Question: I'm trying to plot several subplots in a single figure.
The total number of subplots is dependent on the maximal value in a matrix: maximal value of 'i'.
I'd like to plot two variables in two subplots below each other for every value of i :'slagtijd_start & slagfrequentie_start'
So when the maximum value of i = 3, we have a subplot matrix of 2x3 axes,
if i = 4 --> 2x4 axes etc.
Plotting on the right postions works, except that matlab erases the previous subplots (previous values of i). In this case i = 3 and the figure only displays the two latest subplots. I've tried different things with 'hold on' etc. But I can't figure it out. It's probably a simple trick.
I've posted my code and resulting figure below,
Thanks in advance,
Mochje
'''
figure(6)
hold on
for i = 1:max(piektijden_start(:,2))
startnummer = find(piektijden_start(:,2) == i);
slagtijd_start= diff(piektijden_start(startnummer));
slagfrequentie_start= (60./slagtijd_start);
subplot(2,i,i),plot(piektijden_start(startnummer(1:end-1),1),slagtijd_start)
hold on
xlabel('Tijd [s]')
ylabel('Slagtijd [s]')
title('Slagtijd')
subplot(2,i,i+i),plot(piektijden_start(startnummer(1:end-1),1),slagfrequentie_start)
hold on
plot(piektijden_start(startnummer(1:end-1),1),slagfrequentie_start,'.r')
xlabel('Tijd [s]')
ylabel('Slagfrequentie [N/min]')
title('Slagfrequentie')
end
'''

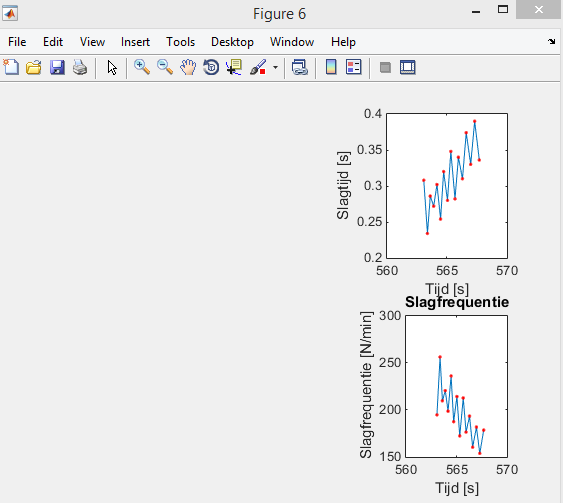
Answer: Use something like
'''
figure(6)
hold on
max_i = max(piektijden_start(:,2));
for i = 1:max_i
%// ...
subplot(2, max_i, i)
%// ...
subplot(2, max_i, i+max_i)
%// ...
end
'''
The second argument to <URL> is the number of subplot columns. The third is the addressed subplot, such that such that the first subplot is the first column of the first row, the second subplot is the second column of the first row, and so on